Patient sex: M
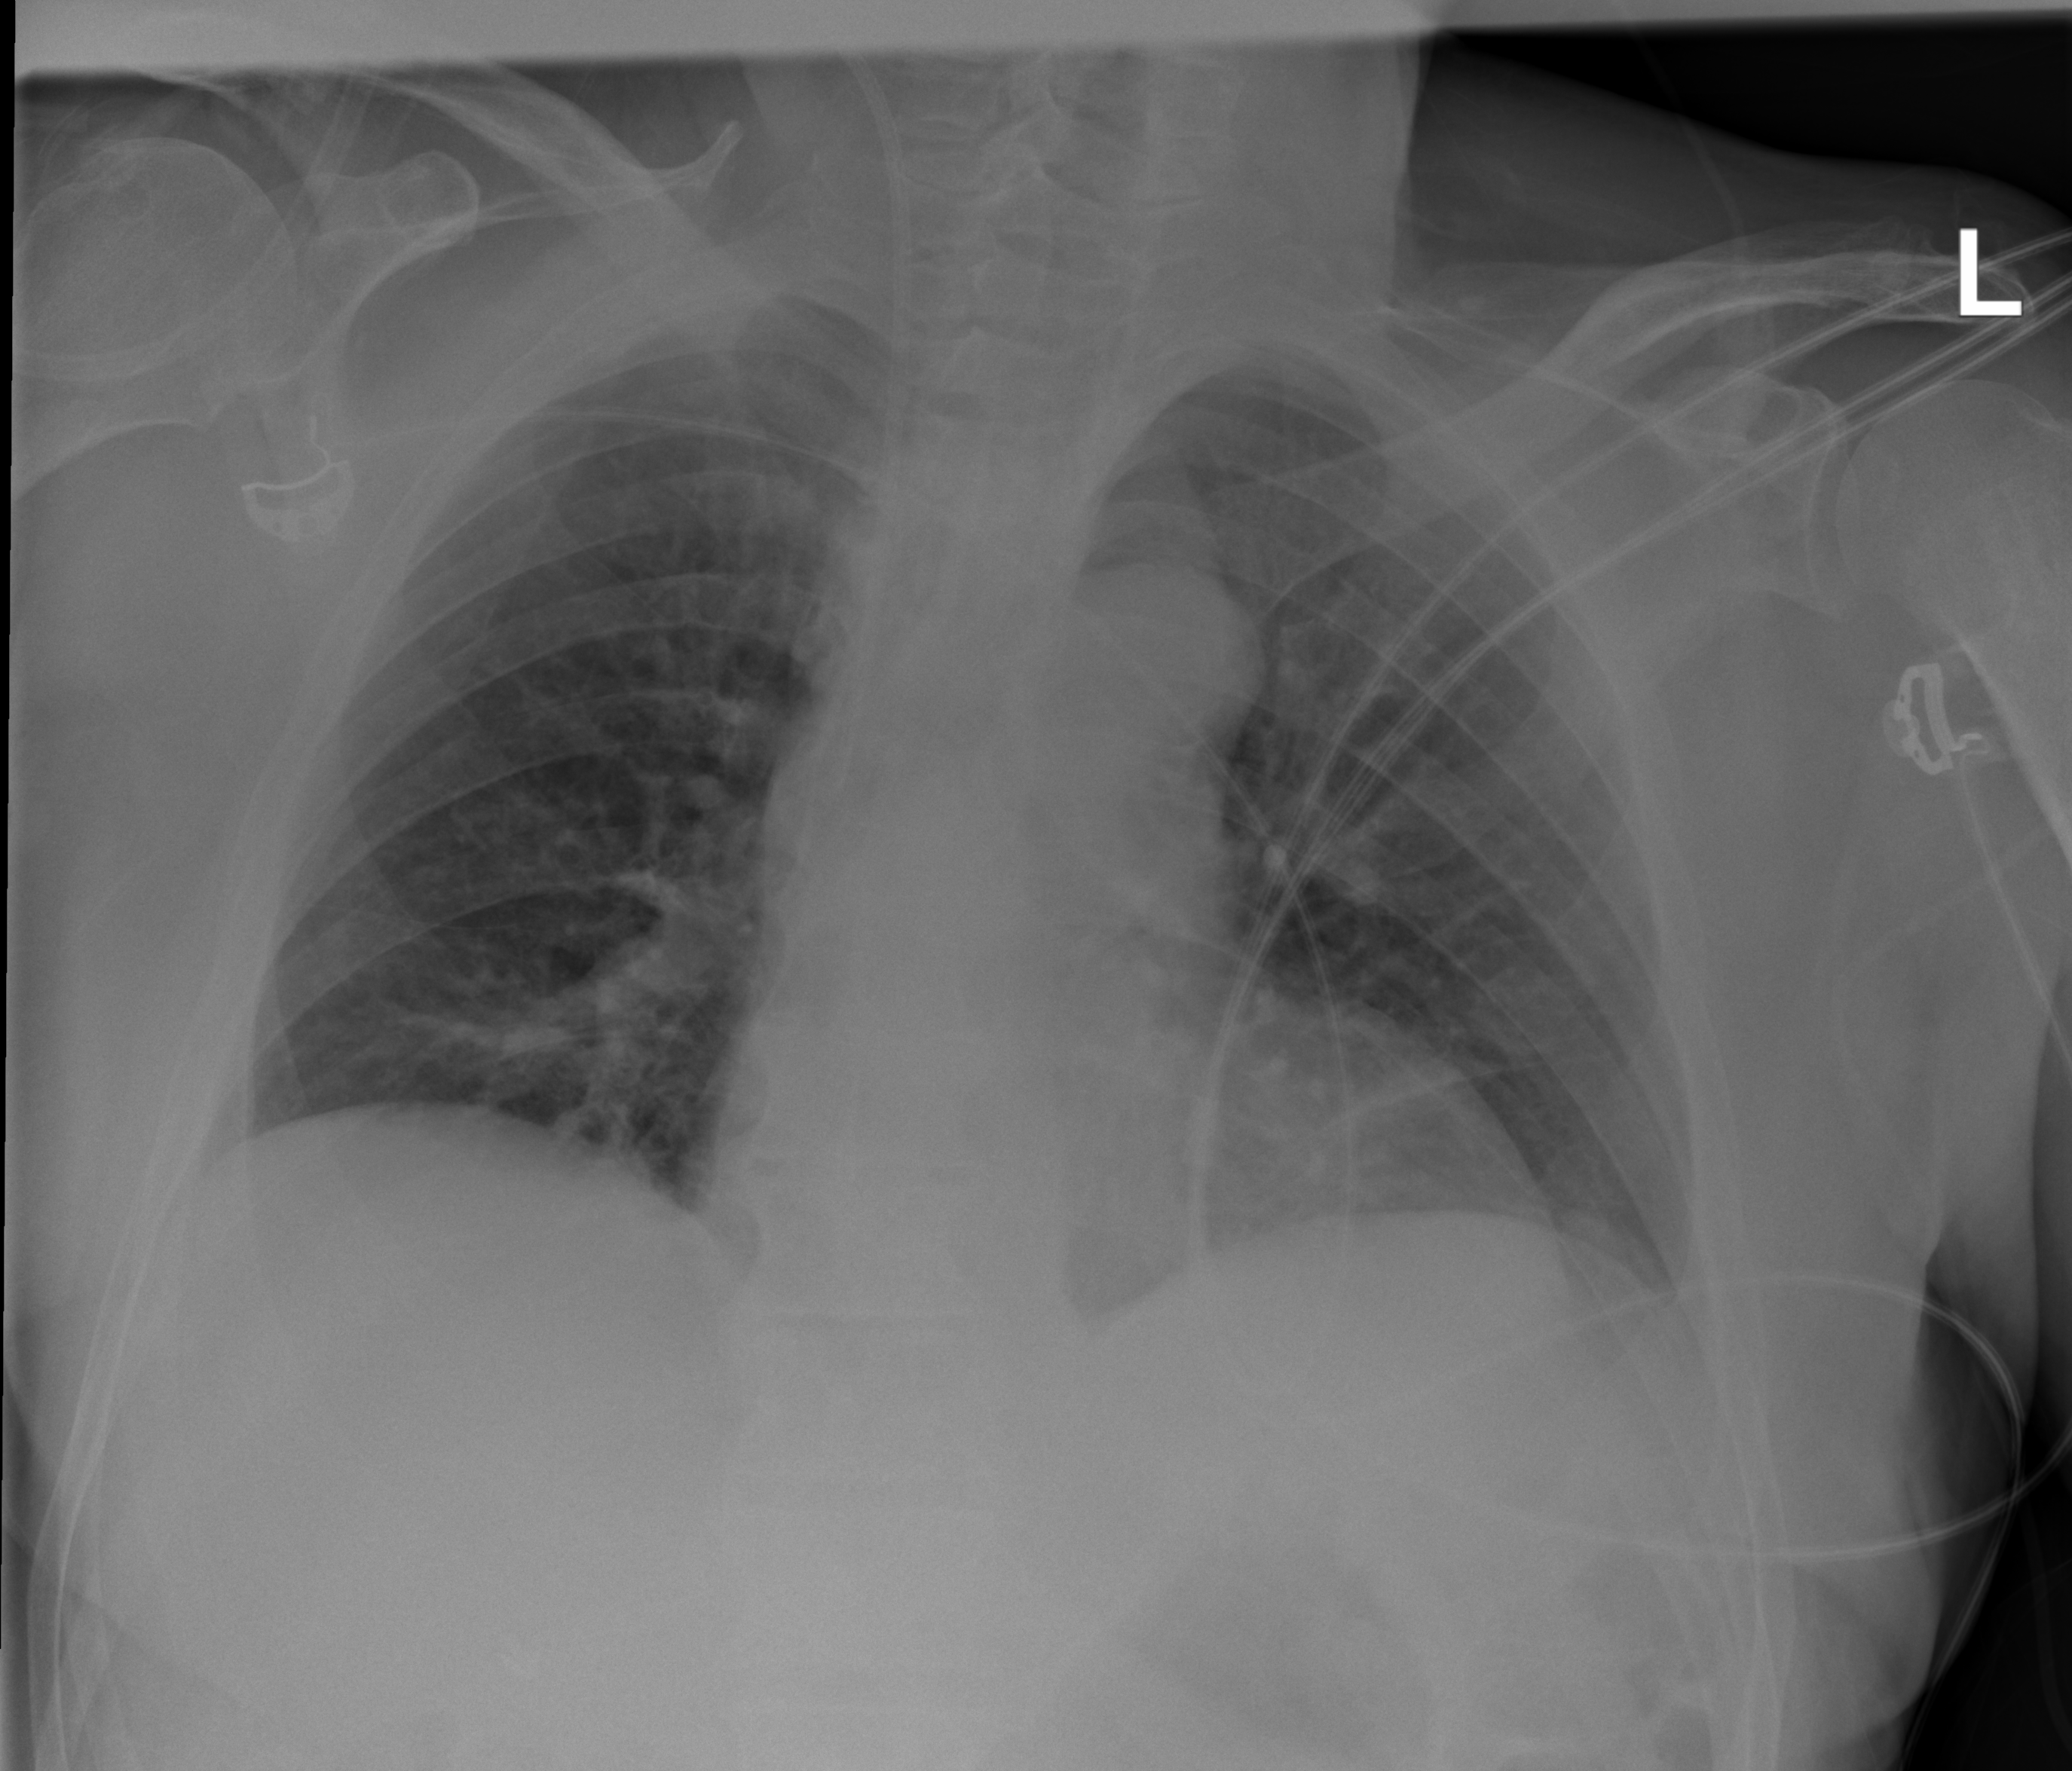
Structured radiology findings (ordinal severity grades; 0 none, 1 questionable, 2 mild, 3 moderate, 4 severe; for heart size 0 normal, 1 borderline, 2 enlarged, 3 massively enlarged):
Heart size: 0
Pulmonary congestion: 0
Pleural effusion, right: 0
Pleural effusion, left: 0
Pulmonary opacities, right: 0
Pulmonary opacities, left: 0
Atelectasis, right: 2
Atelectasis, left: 2